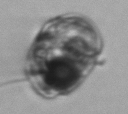
Label: Proterythropsis